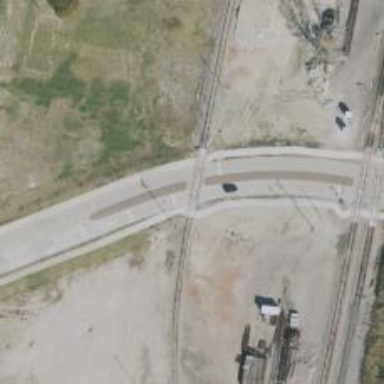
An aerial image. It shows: Railway siding for service.